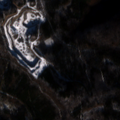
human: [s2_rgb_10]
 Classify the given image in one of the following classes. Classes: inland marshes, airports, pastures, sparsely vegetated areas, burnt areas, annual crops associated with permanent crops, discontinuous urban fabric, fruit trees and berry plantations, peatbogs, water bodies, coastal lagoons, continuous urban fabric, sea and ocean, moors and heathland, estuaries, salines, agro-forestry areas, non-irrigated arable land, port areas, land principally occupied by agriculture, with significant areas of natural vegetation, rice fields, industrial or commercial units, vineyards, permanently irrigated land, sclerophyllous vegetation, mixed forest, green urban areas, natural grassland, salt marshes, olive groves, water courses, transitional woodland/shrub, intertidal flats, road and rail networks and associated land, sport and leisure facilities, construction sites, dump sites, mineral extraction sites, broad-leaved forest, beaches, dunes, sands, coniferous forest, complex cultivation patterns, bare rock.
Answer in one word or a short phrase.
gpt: mineral extraction sites, broad-leaved forest, coniferous forest, mixed forest